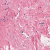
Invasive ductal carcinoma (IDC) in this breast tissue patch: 0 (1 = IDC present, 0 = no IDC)